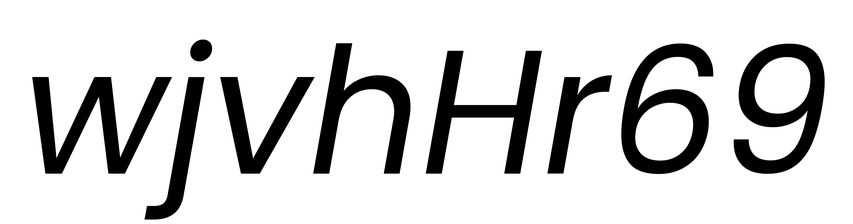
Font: Poppins-Italic